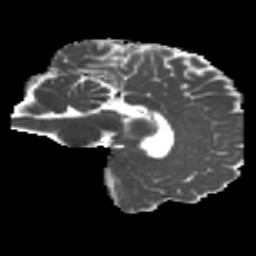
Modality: MD
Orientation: sagittal
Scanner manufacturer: siemens
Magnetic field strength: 3 T
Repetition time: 4.16 s
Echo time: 0.0806 s